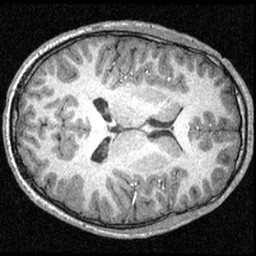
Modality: T1w
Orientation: axial
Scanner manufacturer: siemens
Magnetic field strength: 3 T
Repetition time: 1.57 s
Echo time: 0.00304 s